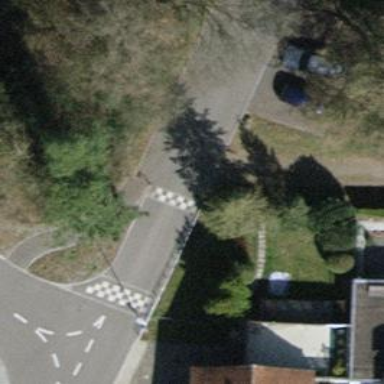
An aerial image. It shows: Table-style traffic calming feature.